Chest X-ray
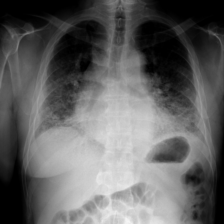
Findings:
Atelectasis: negative
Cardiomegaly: negative
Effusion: negative
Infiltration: positive
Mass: negative
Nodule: negative
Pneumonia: negative
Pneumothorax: negative
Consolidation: negative
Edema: negative
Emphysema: negative
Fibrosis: positive
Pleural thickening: positive
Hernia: negative